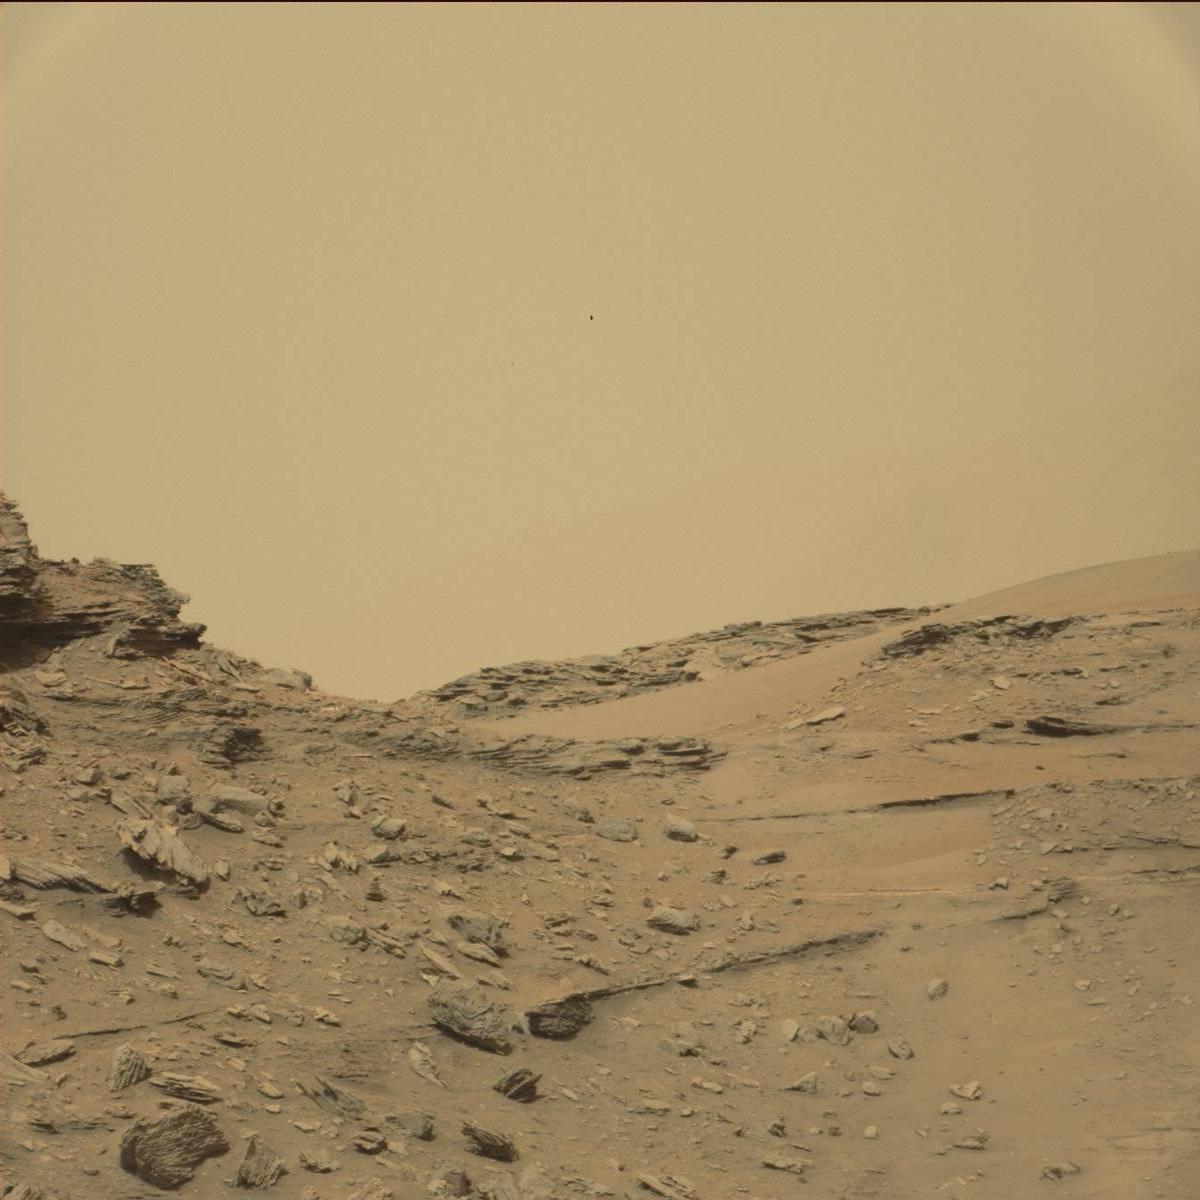
Terrain classes present: Bedrock, Sand / Soil, Sky